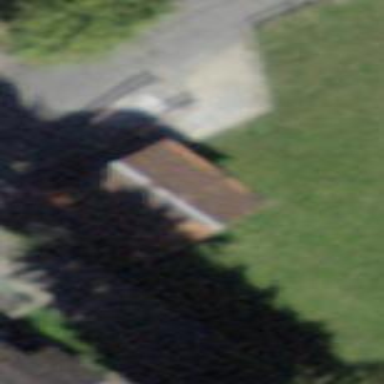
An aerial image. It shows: Barn.